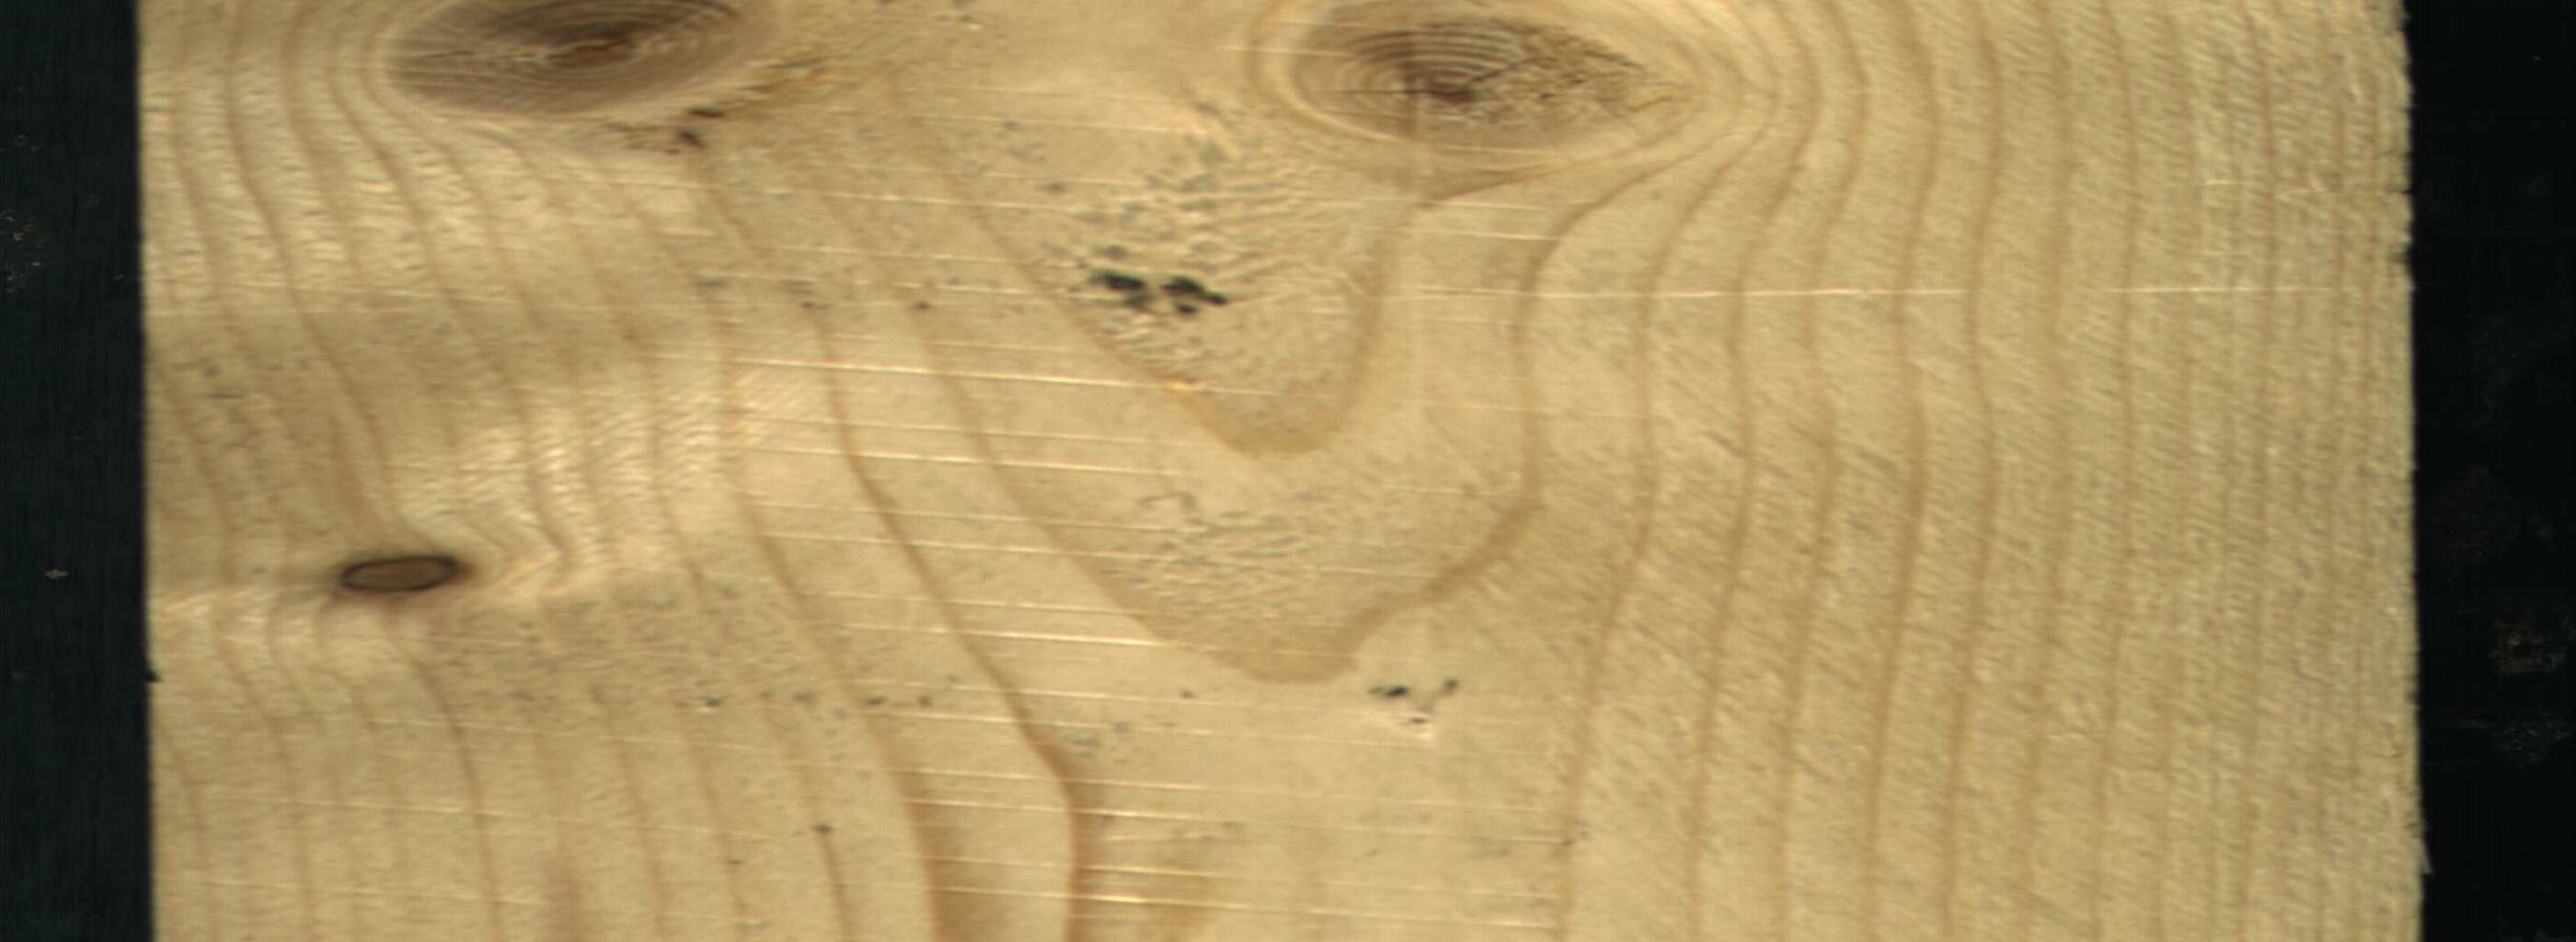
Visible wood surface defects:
knot_with_crack
knot_with_crack
Dead_Knot
Live_Knot